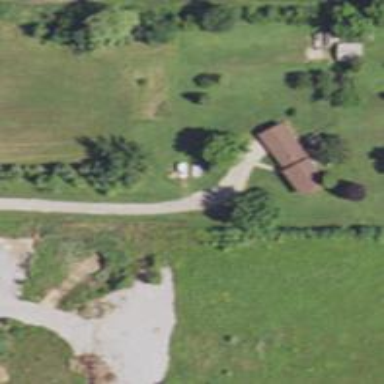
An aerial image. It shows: Driveway leading to service road.